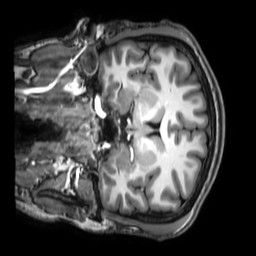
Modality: T1w
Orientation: coronal
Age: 23
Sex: male
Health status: healthy
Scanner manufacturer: philips
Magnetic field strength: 3 T
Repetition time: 0.009 s
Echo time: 0.003996 s